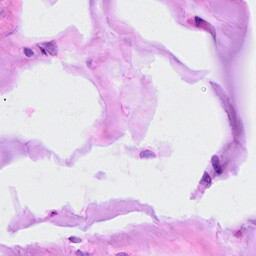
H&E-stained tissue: Breast